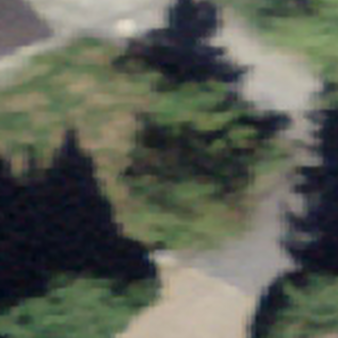
Label: other